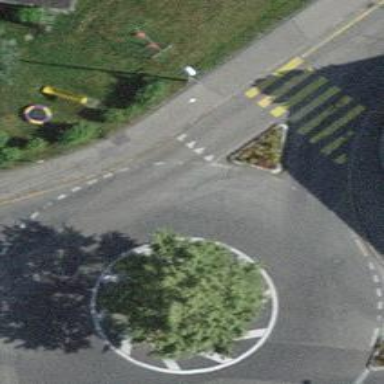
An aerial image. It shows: Road with "give way" sign.